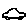
Label: car